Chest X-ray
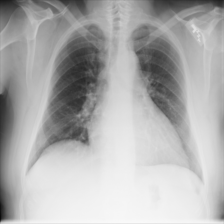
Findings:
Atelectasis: negative
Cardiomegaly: positive
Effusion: negative
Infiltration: negative
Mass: negative
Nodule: negative
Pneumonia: negative
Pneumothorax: negative
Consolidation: negative
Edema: negative
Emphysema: negative
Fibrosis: negative
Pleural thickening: negative
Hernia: negative